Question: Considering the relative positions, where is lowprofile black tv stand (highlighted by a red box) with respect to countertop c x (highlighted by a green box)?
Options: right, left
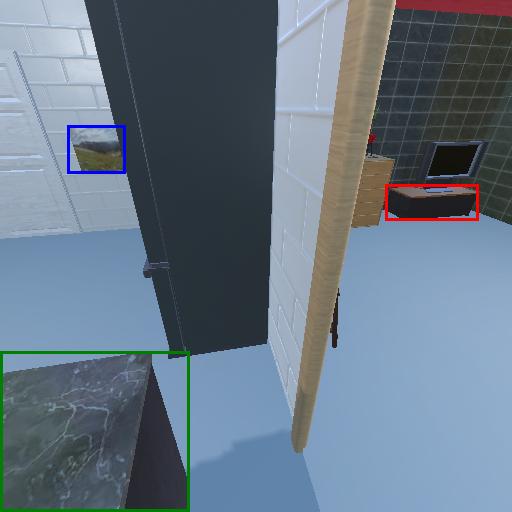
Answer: right